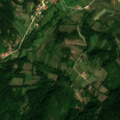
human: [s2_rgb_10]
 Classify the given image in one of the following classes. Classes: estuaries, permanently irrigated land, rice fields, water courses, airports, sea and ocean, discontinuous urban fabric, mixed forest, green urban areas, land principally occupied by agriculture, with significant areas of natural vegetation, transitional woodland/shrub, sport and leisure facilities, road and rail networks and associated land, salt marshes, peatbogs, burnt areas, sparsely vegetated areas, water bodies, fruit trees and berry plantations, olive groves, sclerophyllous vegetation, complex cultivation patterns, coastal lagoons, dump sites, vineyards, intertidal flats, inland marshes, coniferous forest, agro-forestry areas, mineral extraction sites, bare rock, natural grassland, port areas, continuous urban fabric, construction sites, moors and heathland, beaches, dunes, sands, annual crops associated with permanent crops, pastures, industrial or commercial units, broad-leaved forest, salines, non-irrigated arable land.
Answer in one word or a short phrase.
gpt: complex cultivation patterns, land principally occupied by agriculture, with significant areas of natural vegetation, broad-leaved forest, transitional woodland/shrub